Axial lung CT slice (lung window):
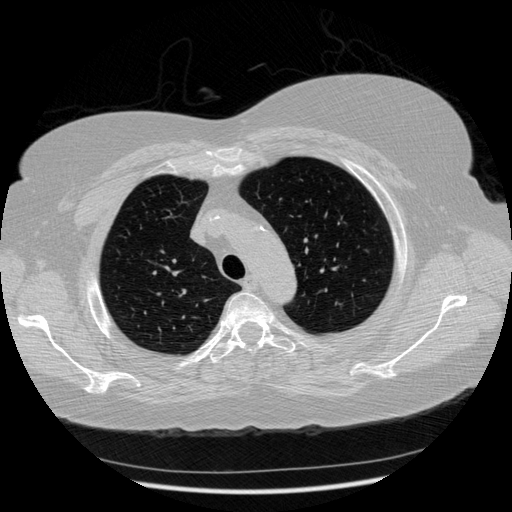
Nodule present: no